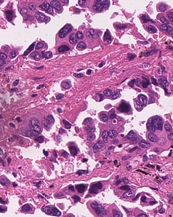
Tumor epithelial tissue: yes
Tumor-associated stroma tissue: yes
Normal tissue: no